Question: I'm using twitter bootstrap and to compose the header I have an like this one
'''
<ul class="nav navbar-nav">
<li><a href="#" class="active" onclick="$(this).addClass('active')">Home</a></li>
<li class="currentselection"><a href="#about">About</a></li>
<li><a href="#contact">Contact</a></li>
</ul>
'''
The result looks like this:

The LIVE version can be seen here:
<URL>
The problem is, I'd like to style one and only one of the '<a>' that is active, so if the user clicked on About, the '<a class="active">About</a>' will be styled as active, while the '<a>Home</a>' will no longer be marked as active. This looks like very common and should be achieved easily, but I've been tinkering for 2 days and really have no idea and coming from C and CPP background, I'm very weak in javascript... would you please explain and mark which file (.css or .js or inside the .html itself) that I can achieve this?
Thank you very much for your help!
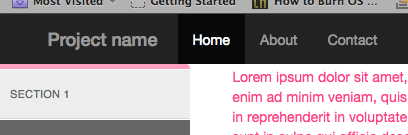
Answer: You've tagged this with twitter-bootstrap, so does that mean that you have jQuery running? If so, then it's an easy fix.
You just setup the CSS like this:
'''
.nav li a { color: #000; background: #FFF; }
.nav li a.active { color: #FFF; background: #FF0000 }
'''
Then you can change the "active" class on the elements by putting a jQuery listener somewhere in your script. In this case, you're listening for someone to click on it:
'''
$(function() {
$('ul.nav li a').on('click', function(e) {
//this line prevents the link for actually redirecting you
e.preventDefault();
//this line clears whatever the previous active link was
$(this).closest('ul').find('li a.active').removeClass('active');
//this line adds the class to the current link
$(this).addClass('active');
});
});
'''